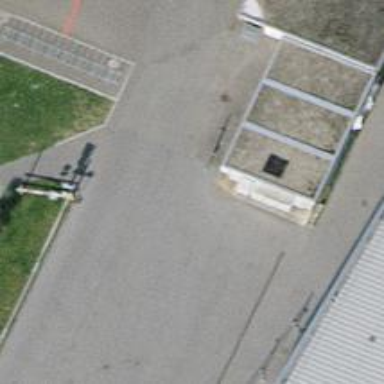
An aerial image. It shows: Group of garages.